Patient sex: F
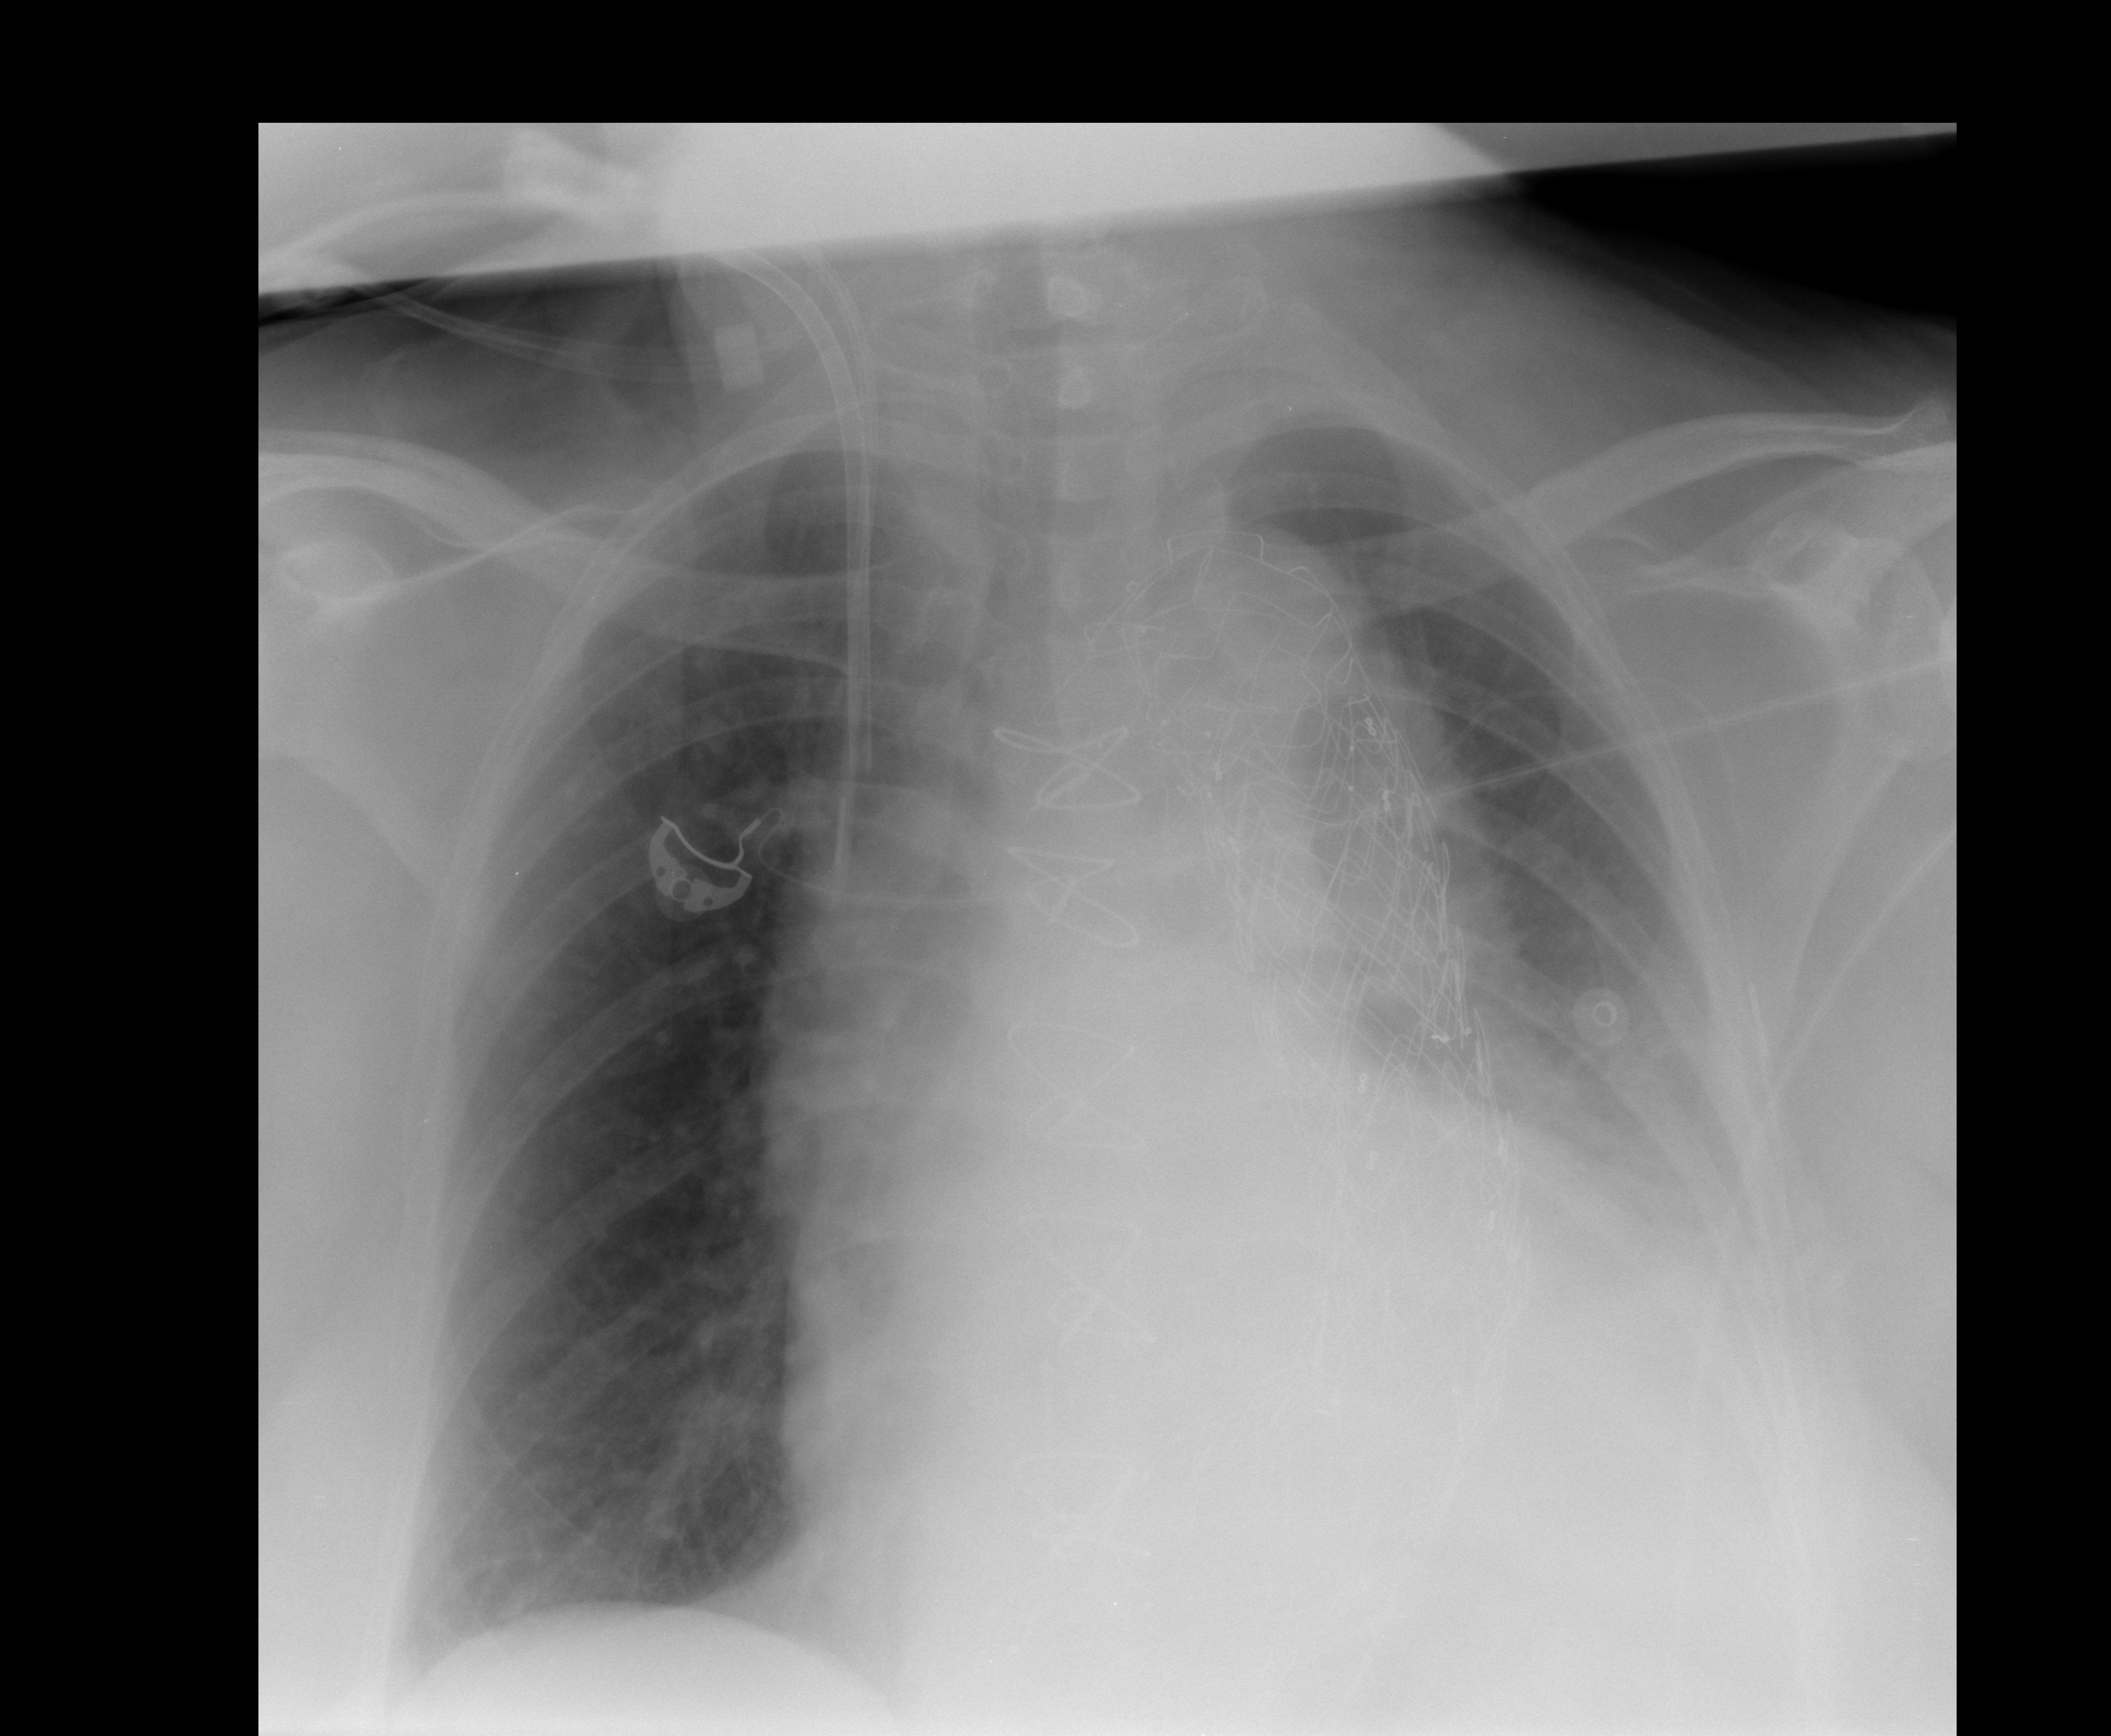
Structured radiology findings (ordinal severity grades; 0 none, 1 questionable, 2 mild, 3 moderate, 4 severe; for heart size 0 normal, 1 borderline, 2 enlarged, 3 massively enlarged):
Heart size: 2
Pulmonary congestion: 0
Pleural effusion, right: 0
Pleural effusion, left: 2
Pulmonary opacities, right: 0
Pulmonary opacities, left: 0
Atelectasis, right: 0
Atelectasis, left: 2